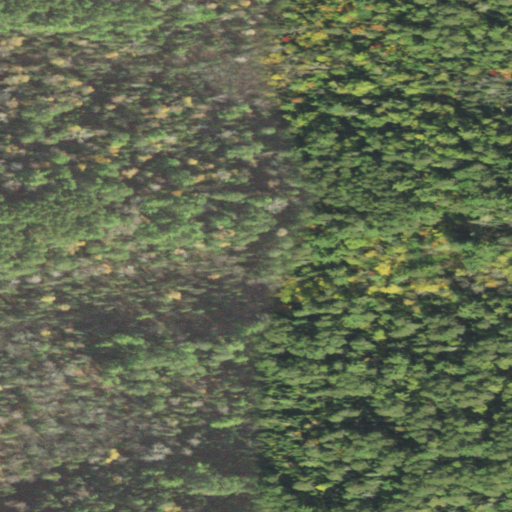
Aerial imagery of island in Minnesota named Washington Island containing evergreen forest, woody wetlands, and mixed forest